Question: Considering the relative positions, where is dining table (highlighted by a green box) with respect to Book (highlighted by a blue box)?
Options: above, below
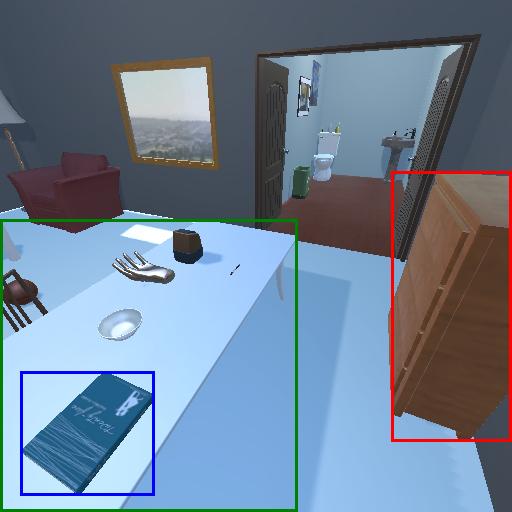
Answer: above